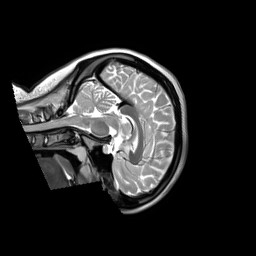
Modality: T2w
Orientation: sagittal
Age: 19
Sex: female
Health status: ill
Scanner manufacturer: siemens
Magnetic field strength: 3 T
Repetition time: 2.8 s
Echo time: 0.326 s